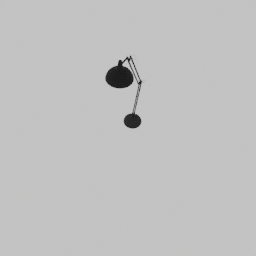
Label: lighting